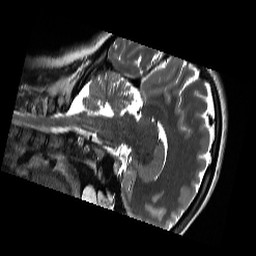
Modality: T2w
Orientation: sagittal
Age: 24
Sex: female
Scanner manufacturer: siemens
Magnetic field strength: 3 T
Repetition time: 13.52 s
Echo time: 0.088 s